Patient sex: M
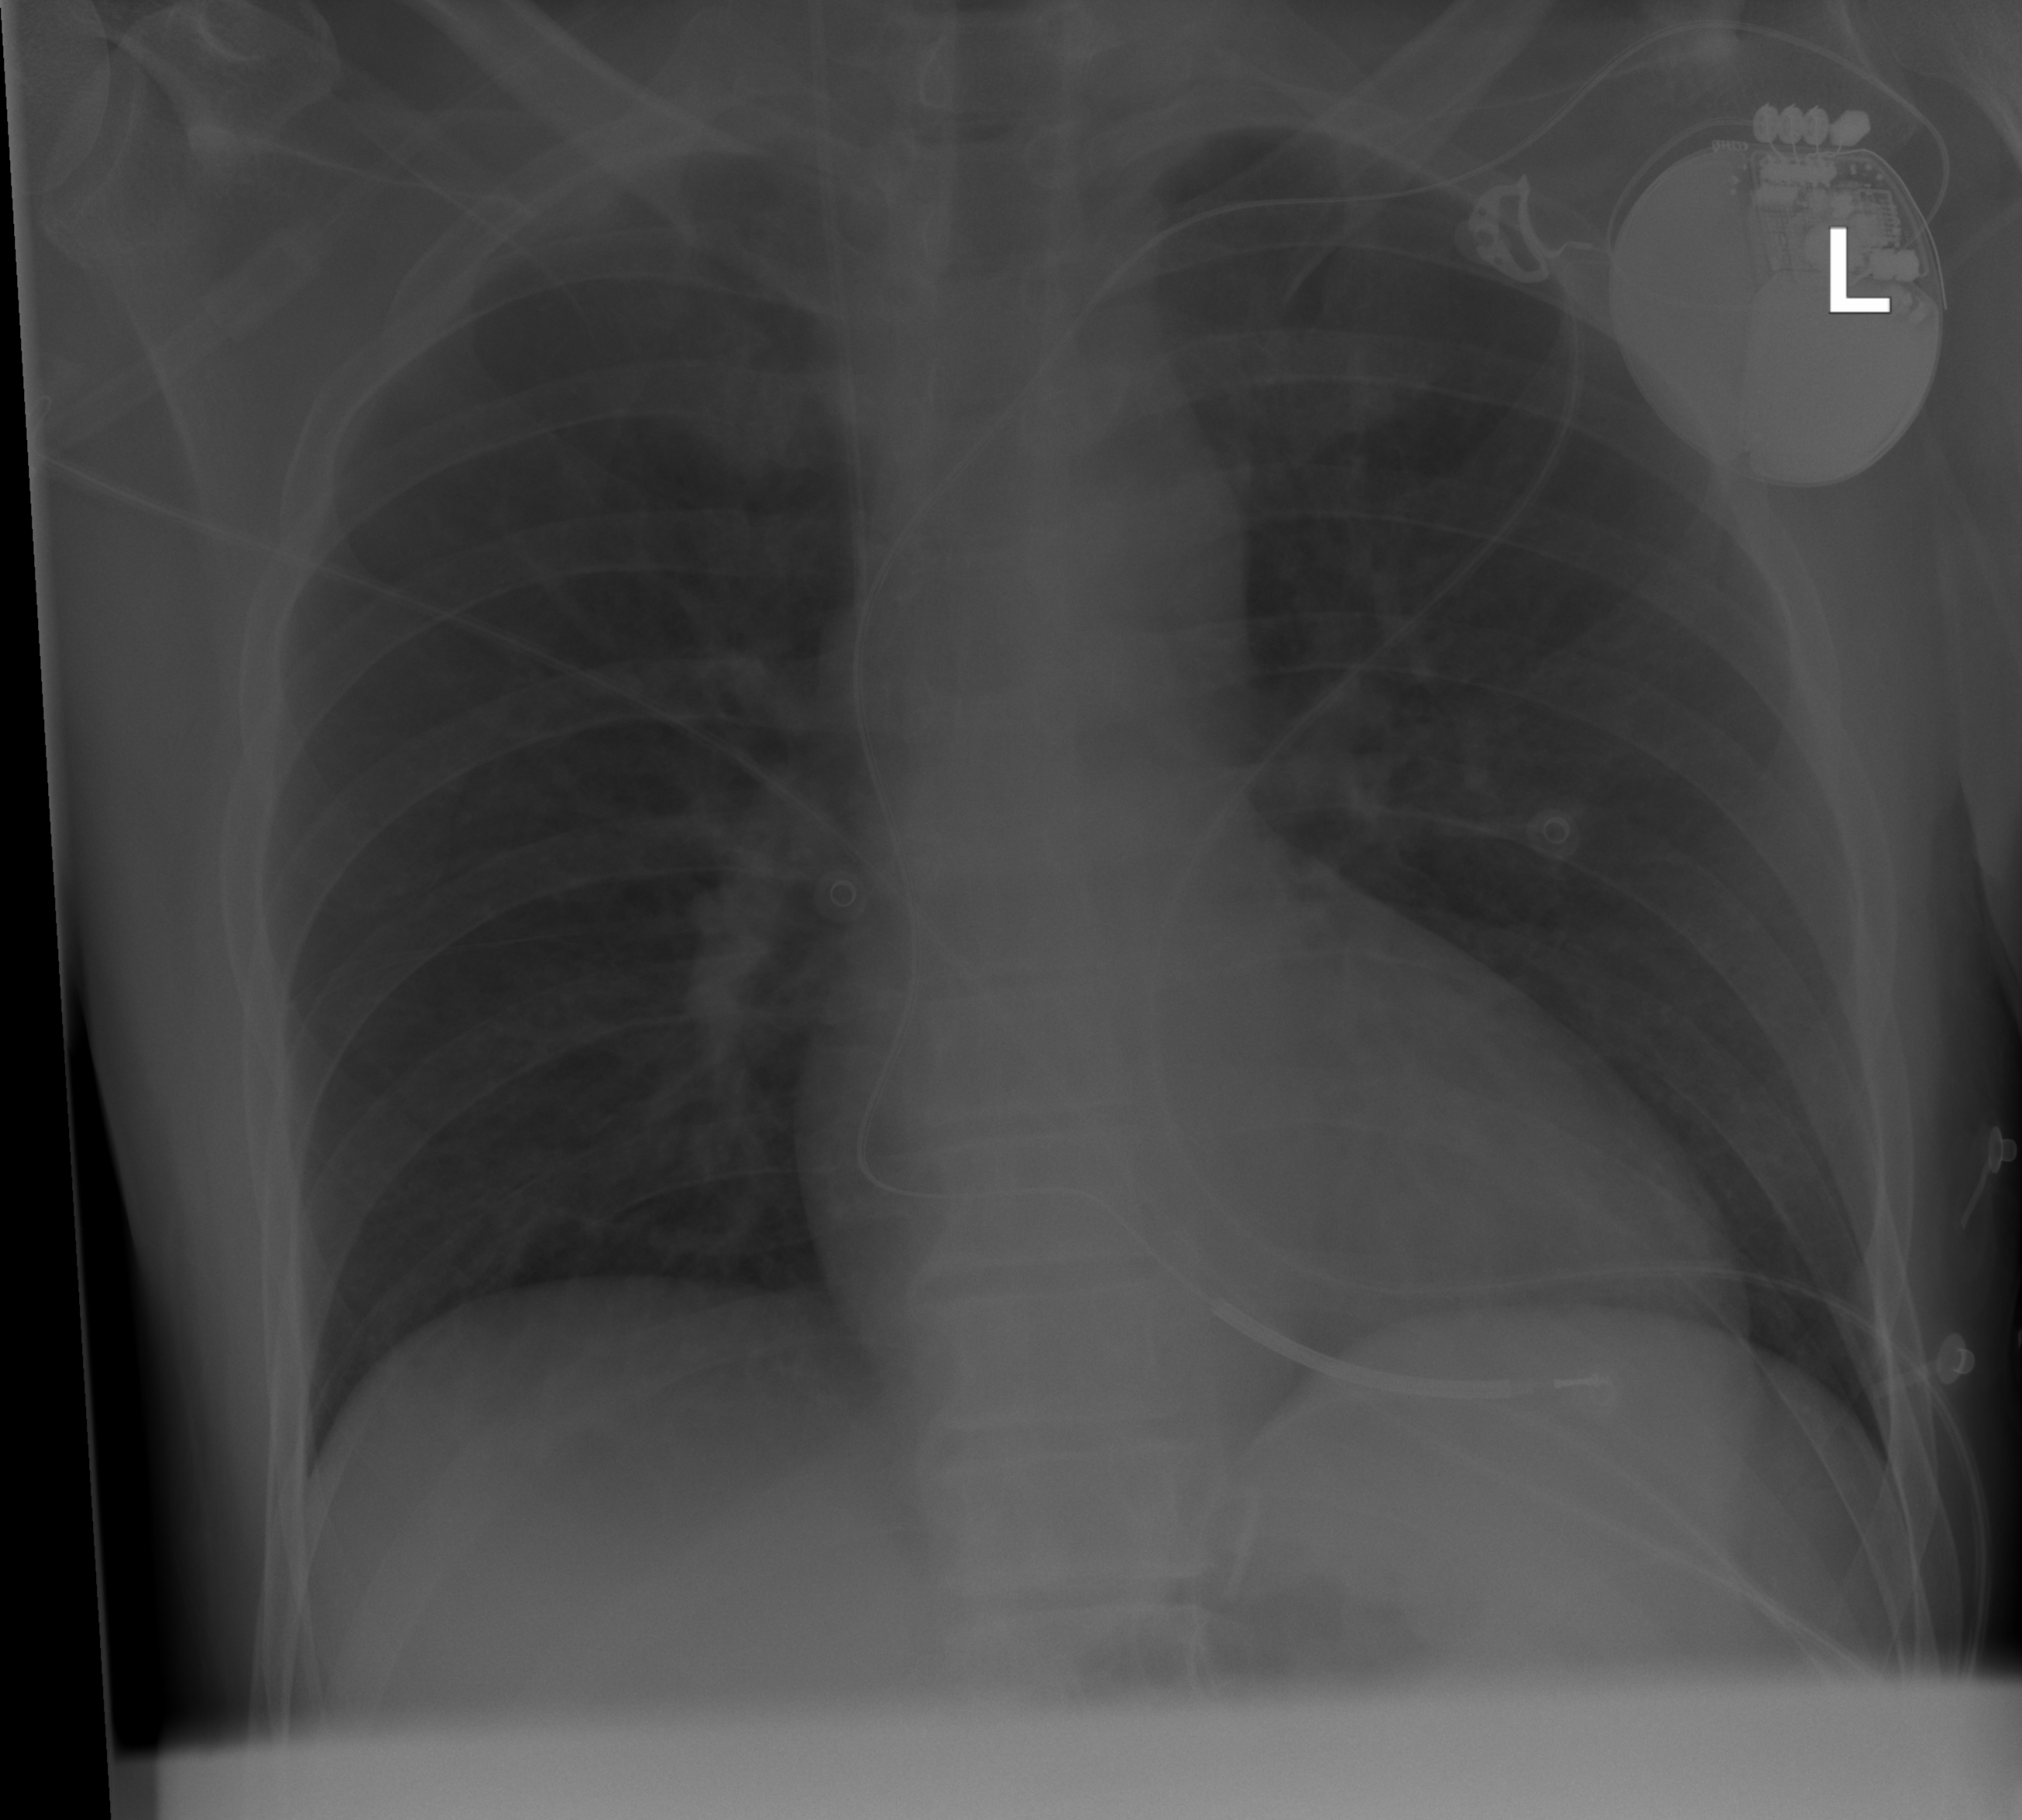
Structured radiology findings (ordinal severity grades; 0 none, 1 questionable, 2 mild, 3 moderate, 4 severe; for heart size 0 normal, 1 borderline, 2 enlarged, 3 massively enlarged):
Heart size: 0
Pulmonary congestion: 2
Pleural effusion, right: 0
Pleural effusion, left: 0
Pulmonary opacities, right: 0
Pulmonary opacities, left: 0
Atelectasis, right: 0
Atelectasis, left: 0